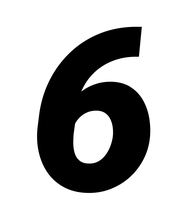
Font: Roboto-Italic_Black_Italic